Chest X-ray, PA view. Patient: 40 years old, sex M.
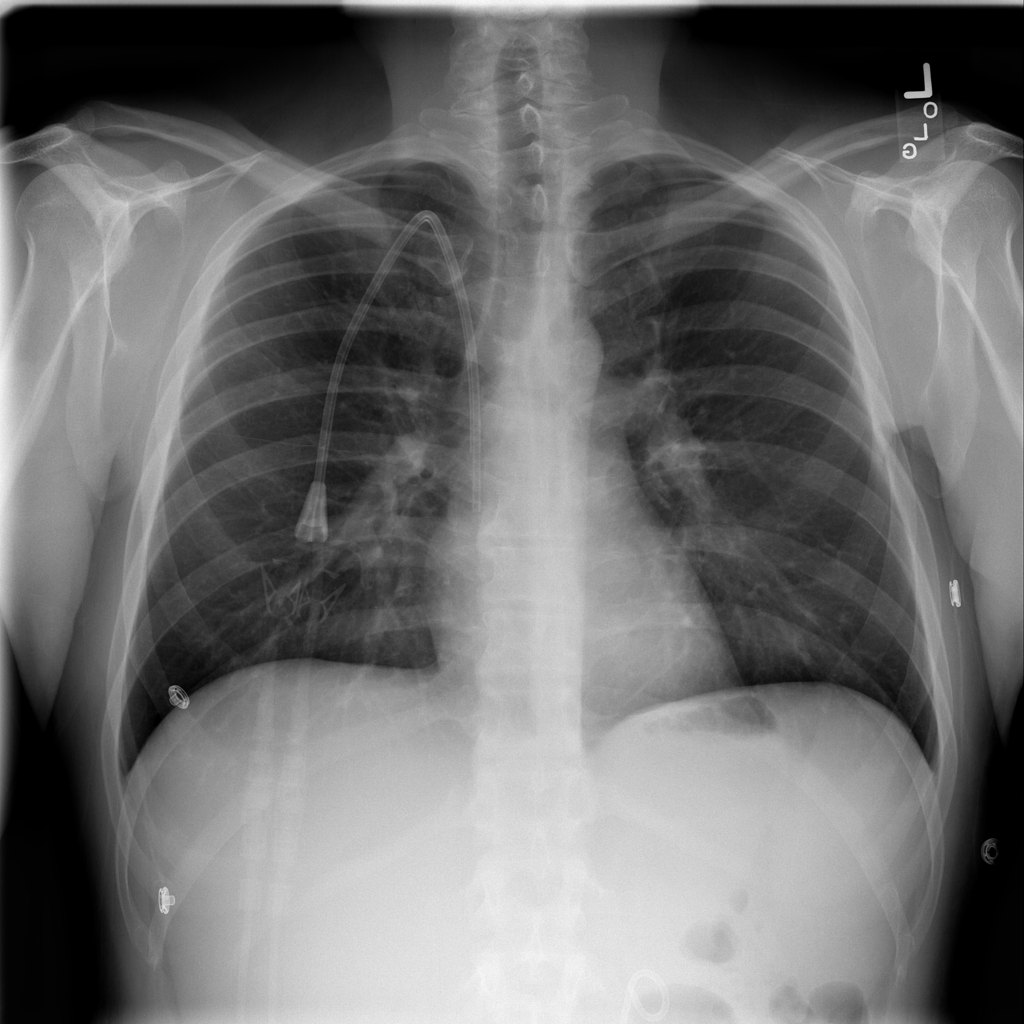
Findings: No Finding